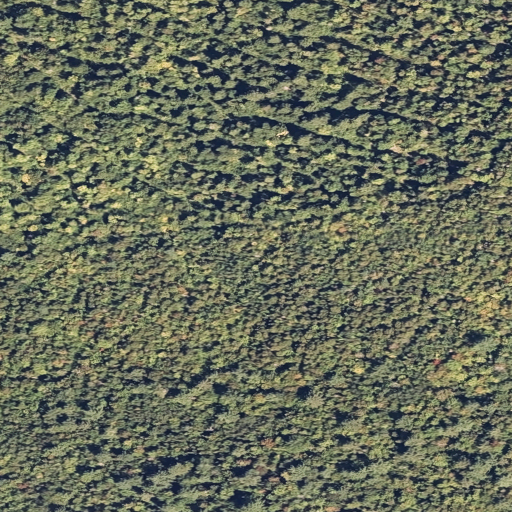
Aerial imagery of mountain in Maine named Potter Hill containing mixed forest, deciduous forest, and open development